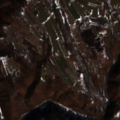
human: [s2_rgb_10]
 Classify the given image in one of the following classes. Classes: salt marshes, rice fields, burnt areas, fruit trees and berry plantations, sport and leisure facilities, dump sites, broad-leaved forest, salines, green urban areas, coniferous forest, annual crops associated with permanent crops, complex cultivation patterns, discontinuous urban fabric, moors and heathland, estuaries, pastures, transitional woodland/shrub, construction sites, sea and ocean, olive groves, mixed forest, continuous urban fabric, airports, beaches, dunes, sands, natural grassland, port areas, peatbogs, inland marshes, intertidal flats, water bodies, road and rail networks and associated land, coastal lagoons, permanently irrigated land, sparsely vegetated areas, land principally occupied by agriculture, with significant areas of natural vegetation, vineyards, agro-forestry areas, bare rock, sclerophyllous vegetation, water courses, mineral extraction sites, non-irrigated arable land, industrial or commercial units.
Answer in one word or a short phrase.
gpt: complex cultivation patterns, land principally occupied by agriculture, with significant areas of natural vegetation, broad-leaved forest, transitional woodland/shrub